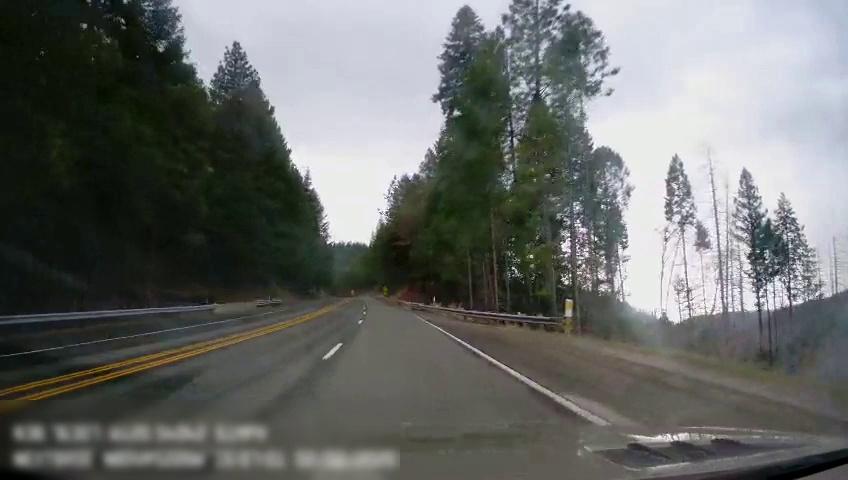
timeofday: Day
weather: Cloudy
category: Drivable Space
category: Lanes | Opposite Lane
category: Lanes | Opposite Lane
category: Lanes | Alternate Lane
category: Lanes | Current Lane
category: Lanes | Current Lane